Interaction volume radius: 5 \u00c5
Interaction volume height: 35 \u00c5
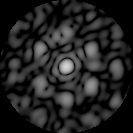
Disorder parameter: 0.6625